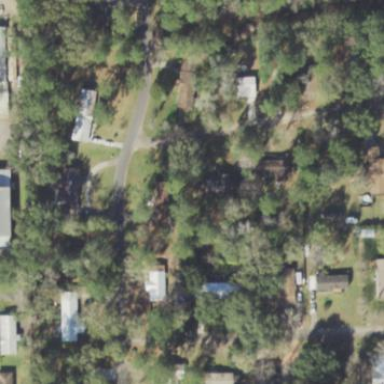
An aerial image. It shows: Residential area designated as trailer park.